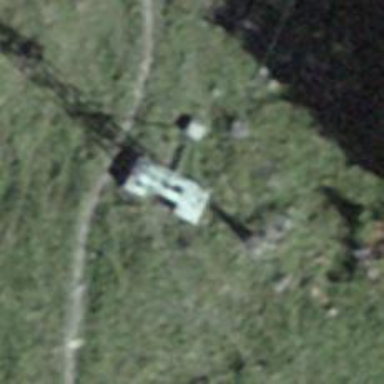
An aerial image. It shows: Pylon used for aerialway.